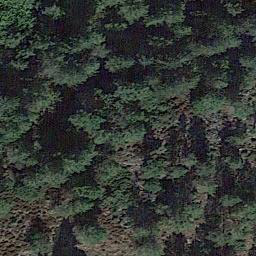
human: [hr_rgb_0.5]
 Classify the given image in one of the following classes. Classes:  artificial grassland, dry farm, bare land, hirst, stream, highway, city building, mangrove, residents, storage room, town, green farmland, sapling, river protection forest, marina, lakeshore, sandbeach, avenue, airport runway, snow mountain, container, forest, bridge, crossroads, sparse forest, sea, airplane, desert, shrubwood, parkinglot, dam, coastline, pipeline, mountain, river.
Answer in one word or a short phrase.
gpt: forest